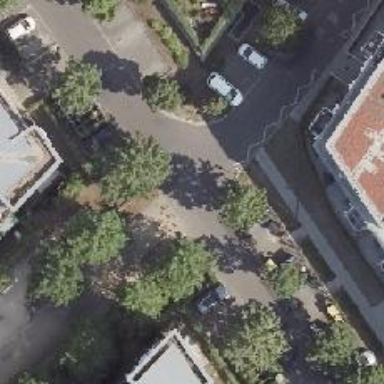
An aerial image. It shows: Asphalt service road with parking available on both sides.